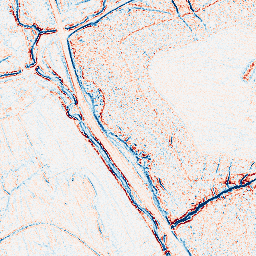
Category: edge_preserving
Decomposition family: bilateral
Decomposition parameters: d: 5
sigma_color: 150
sigma_space: 100
Upsampling method: bspline
Upsampling parameters: scale: 2
Upsampling scale: 2